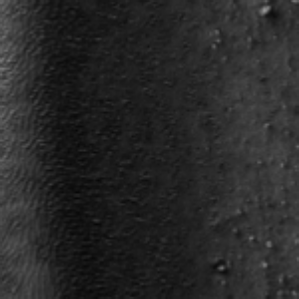
Label: frost